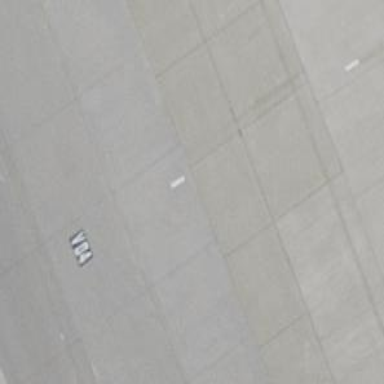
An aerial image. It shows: Airport parking position.